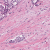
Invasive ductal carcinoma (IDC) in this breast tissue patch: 1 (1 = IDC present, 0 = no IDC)